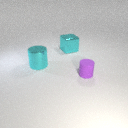
large cyan metal cube to the right of large cyan metal cylinder